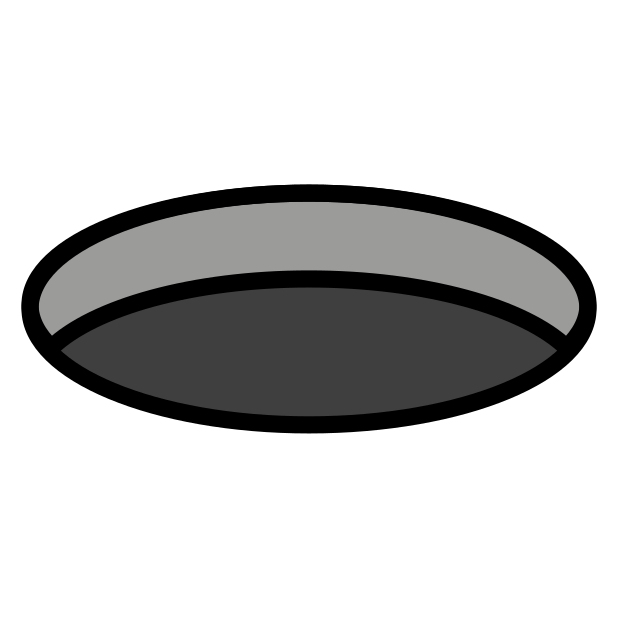
Emoji: 🕳
Name: hole
Unicode: 0x1f573